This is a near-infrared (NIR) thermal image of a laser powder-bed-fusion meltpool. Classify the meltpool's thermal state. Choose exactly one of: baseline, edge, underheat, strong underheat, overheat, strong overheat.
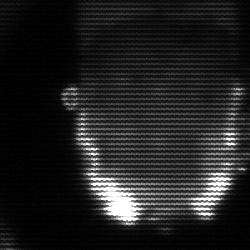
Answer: baseline